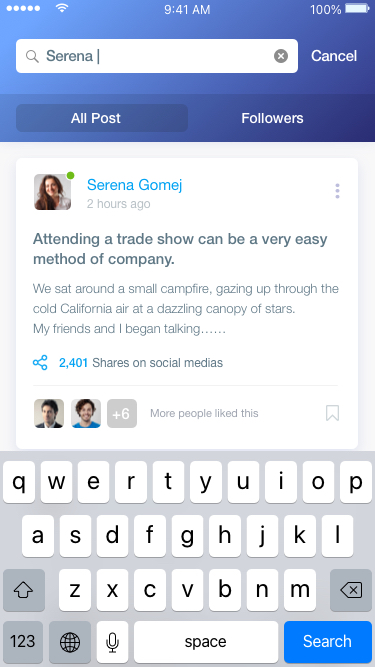
Text in this UI design:
All Post                               Followers
Attending a trade show can be a very easy method of company.
We sat around a small campfire, gazing up through the cold California air at a dazzling canopy of stars.
My friends and I began talking……
2,401 Shares on social medias
Serena Gomej
2 hours ago
More people liked this
+6
Why Product Thinking is the next big thing in UX Design in the world
Serena Gomej
3 hours ago
Cancel
Serena |